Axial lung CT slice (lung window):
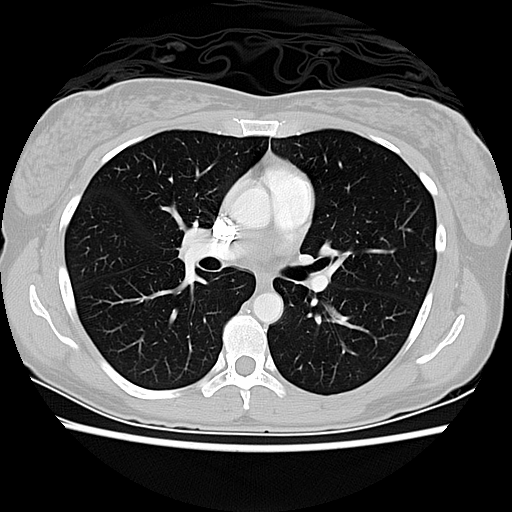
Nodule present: no